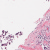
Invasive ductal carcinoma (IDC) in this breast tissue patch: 1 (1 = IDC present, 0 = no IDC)